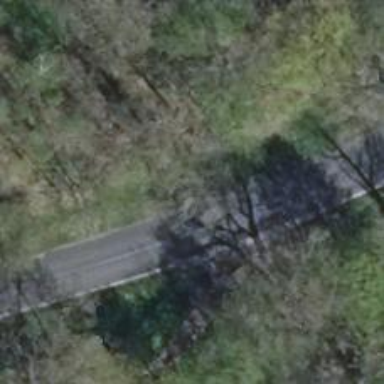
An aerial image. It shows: Secondary road with asphalt surface.